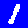
Digit: 1